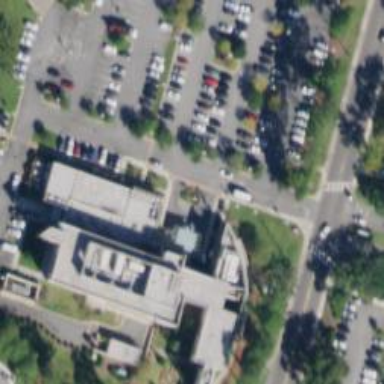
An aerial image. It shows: Healthcare clinic is depicted in the image.